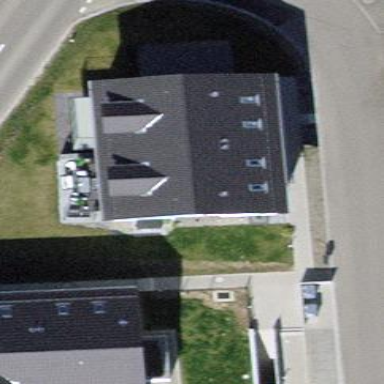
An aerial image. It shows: Semidetached house with gabled roof.